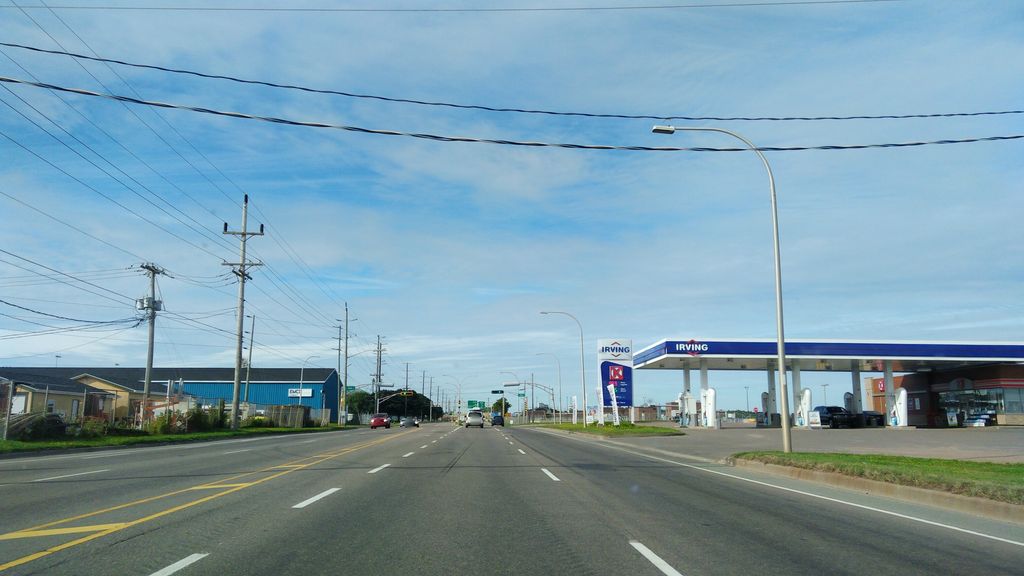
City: charlottetown